Question: I'm implementing Bootstrap 4 inline-block links and they seem to have an invisible margin between them, which I can't seem to remove.
Screenshot:

Codepen <URL>.
Code:
'''
<div>
<!-- There shoud be NO MARGIN between the links -->
<a href="#" class="btn btn-danger">
Button A</a>
<a href="#" class="btn btn-secondary like-button">
Button B
</a>
</div>
'''
How do I get rid of these invisible margins?
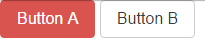
Answer: The problem turned out to be the line break in the HTML, between the links. I'm not sure if it's intentional or some kind of browser bug. Anyways.. Removing the line break works:
'''
<div>
<!-- There shoud be NO MARGIN between the links -->
<a href="#" class="btn btn-danger">
Button A</a><a href="#" class="btn btn-secondary like-button">
Button B
</a>
</div>
'''